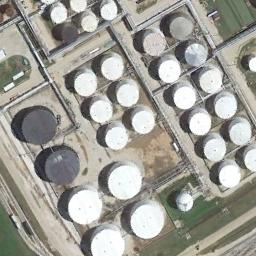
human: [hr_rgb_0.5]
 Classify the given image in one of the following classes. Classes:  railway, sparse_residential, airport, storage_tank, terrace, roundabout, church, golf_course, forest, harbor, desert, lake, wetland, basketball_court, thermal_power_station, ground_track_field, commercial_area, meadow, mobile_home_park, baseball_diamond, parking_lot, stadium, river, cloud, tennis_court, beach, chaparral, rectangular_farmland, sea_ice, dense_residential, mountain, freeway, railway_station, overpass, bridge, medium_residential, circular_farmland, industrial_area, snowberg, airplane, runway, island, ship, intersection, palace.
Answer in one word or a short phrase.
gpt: storage_tank